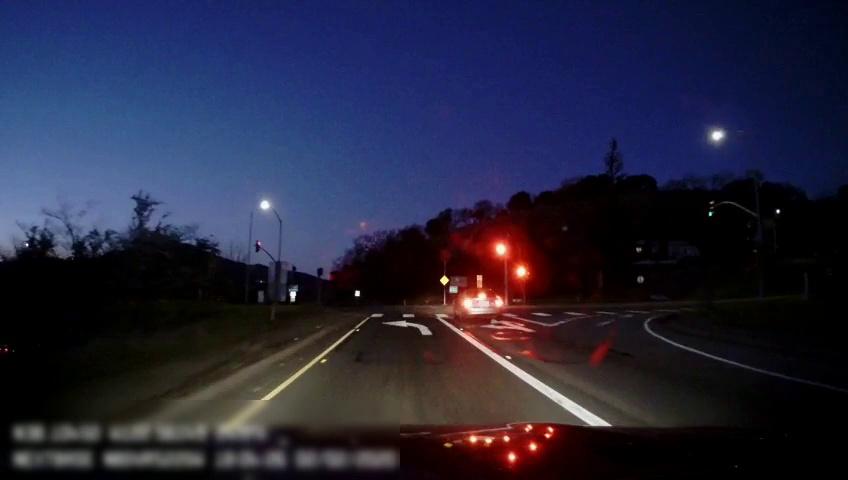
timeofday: Dusk/Dawn/Twilight
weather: Other
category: Drivable Space
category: Vehicles | Car
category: Lanes | Alternate Lane
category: Lanes | Alternate Lane
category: Lanes | Alternate Lane
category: Lanes | Alternate Lane
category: Lanes | Alternate Lane
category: Traffic | Lights
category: Traffic | Lights
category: Traffic | Signs
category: Traffic | Lights
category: Traffic | Signs
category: Traffic | Signs
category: Traffic | Signs
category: Traffic | Signs